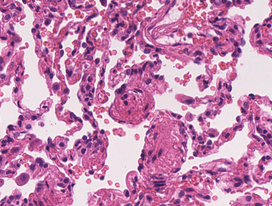
Tumor epithelial tissue: no
Tumor-associated stroma tissue: no
Normal tissue: yes